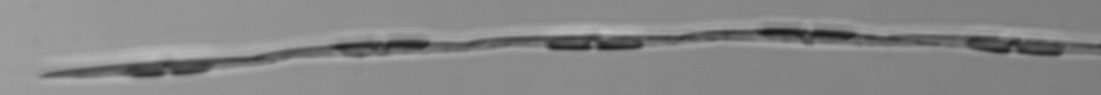
Label: Pseudo-nitzschia